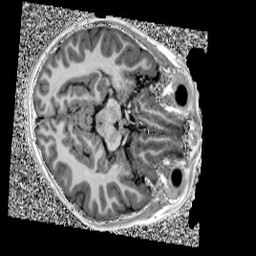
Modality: UNIT1
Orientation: axial
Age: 10
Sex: male
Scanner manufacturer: siemens
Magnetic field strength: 3 T
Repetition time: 4 s
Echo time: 0.00303 s